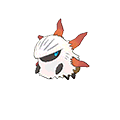
Pok\u00e9mon: larvesta